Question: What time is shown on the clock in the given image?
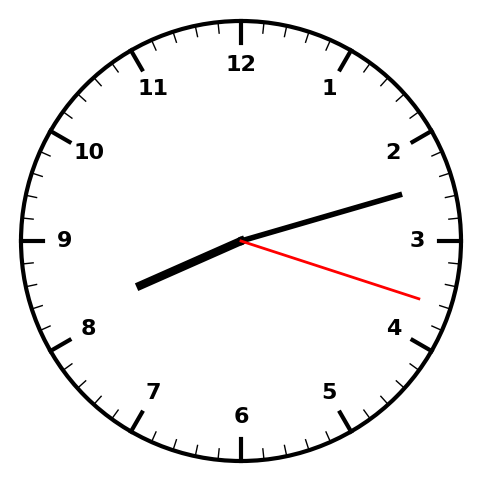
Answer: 08:12:18